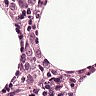
Metastatic tissue present: yes